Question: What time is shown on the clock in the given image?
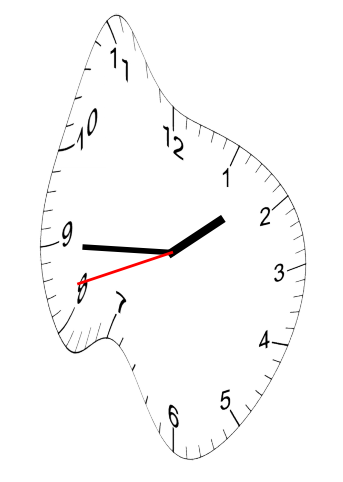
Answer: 01:44:42